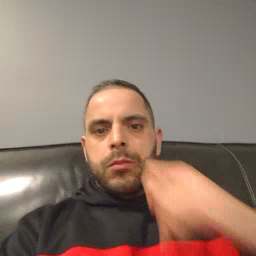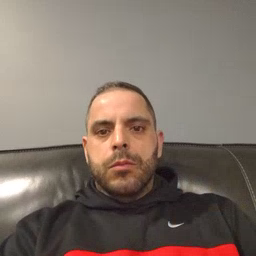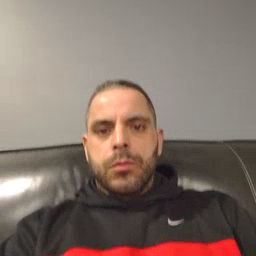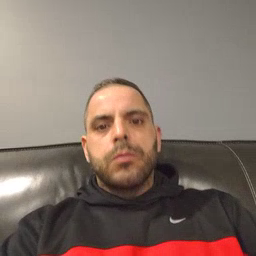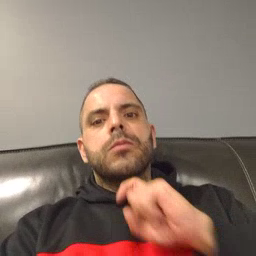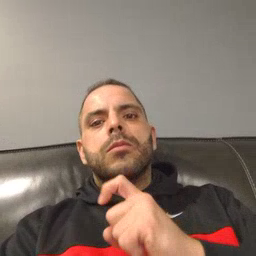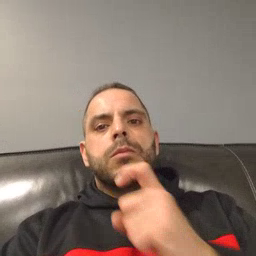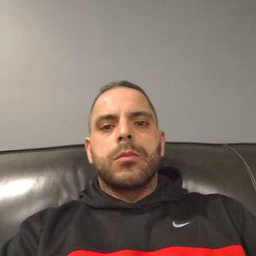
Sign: garbage